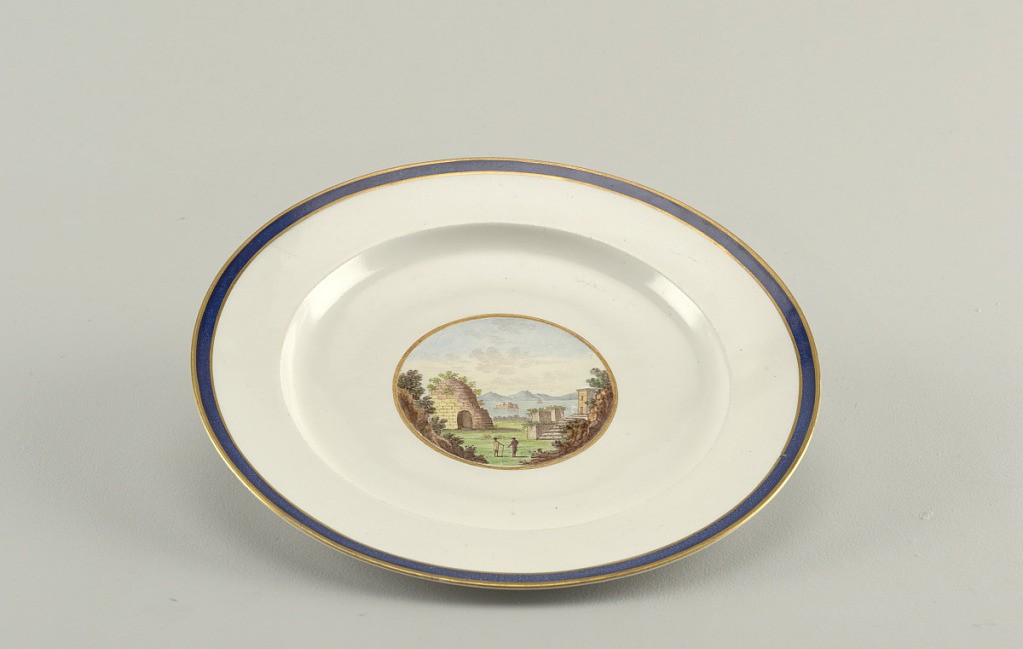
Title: Plate Depicting Virgil's Tomb (Tomba di Virgilio), from a "Topographical" Dinner or Dessert Service ("A Vedute")
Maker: Doccia Porcelain Factory, Italian, established 1735
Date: ca. 1810–1820
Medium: hard paste porcelain, vitreous enamel, gold
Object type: plate
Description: Plate with blue and gold border. At center of well, depiction of two figures in Roman ruins landscape with sea in background. On base: "Tomba di Virgilio." (Virgil's Tomb).